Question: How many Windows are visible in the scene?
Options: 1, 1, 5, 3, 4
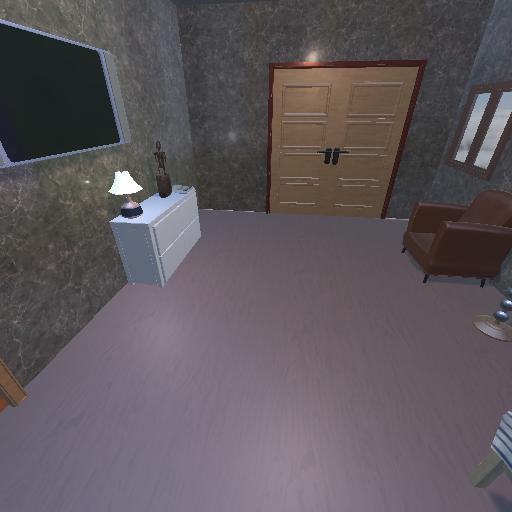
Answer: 1